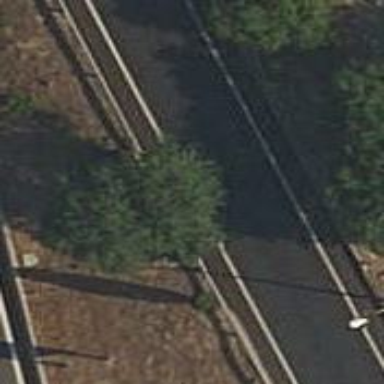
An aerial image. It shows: Unclassified road with asphalt surface.